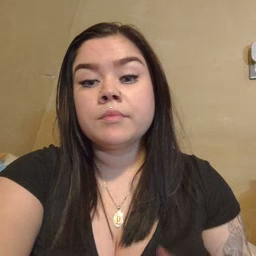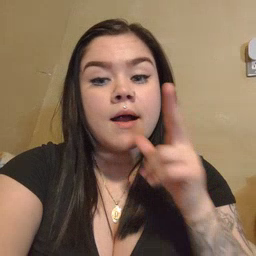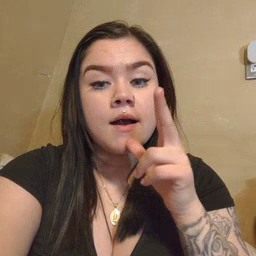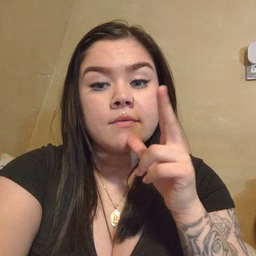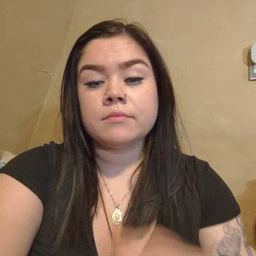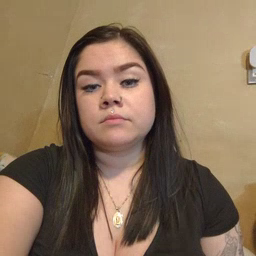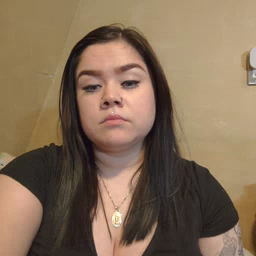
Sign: hen